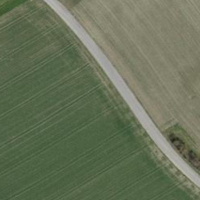
EUNIS habitat code: 52
Species observed at this site:
Veronica persica